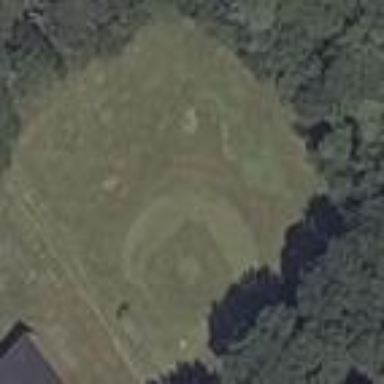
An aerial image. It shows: Grass baseball pitch for leisure and sport.